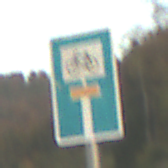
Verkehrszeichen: SackgasseRadverkehrDurchlaessig
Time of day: SunriseSunset
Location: Outdoor (Nature)
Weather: PartlyCloudy
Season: NotSpecified
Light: Natural